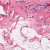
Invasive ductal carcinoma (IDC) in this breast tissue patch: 0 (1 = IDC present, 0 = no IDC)